Question: I would like to animate the frame change of the UISearchbar. I would like it to expand and collapse when tapped on a search button.
Am using 'UIViewAnimationBlock' to animate
'''
[UIView animateWithDuration:0.5
delay:0
options:UIViewAnimationOptionLayoutSubviews
animations:^{
//Set the frame you want to the search bar
}
completion:^(BOOL finished) {
}];
'''
I have to expand the frame from zero and collapse it back. But while animating, the search bar loses its rounded edges and becomes a rectangle. Here is a screenshot of it while still animating
Well it doesn't look good.. I want it to keep its rounded edges while expanding or collapsing. Is it possible ? If yes how ?
Any help would be much appreciated.
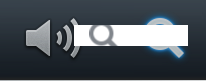
Answer: You can not change height of a UISearchBar try setting frames with height of 44px.
And if you want to change height then use CGAffineTransformMakeScale like..
'''
//FOR EXPAND USE THIS:
[UIView animateWithDuration:0.5
delay:0
options:UIViewAnimationOptionLayoutSubviews
animations:^{
self.searchBar.transform = CGAffineTransformMakeScale(1.0, 1.0);
}
completion:^(BOOL finished) {
}];
'''
and
//FOR EXPAND USE THIS:
'''
[UIView animateWithDuration:0.5
delay:0
options:UIViewAnimationOptionLayoutSubviews
animations:^{
self.searchBar.transform = CGAffineTransformMakeScale(0.001, 0.001);
}
completion:^(BOOL finished) {
}];
'''